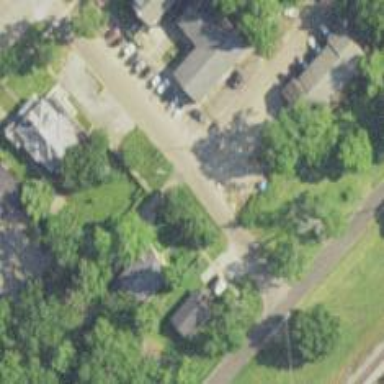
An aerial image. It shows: Alleyway designated as service road.